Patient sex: F
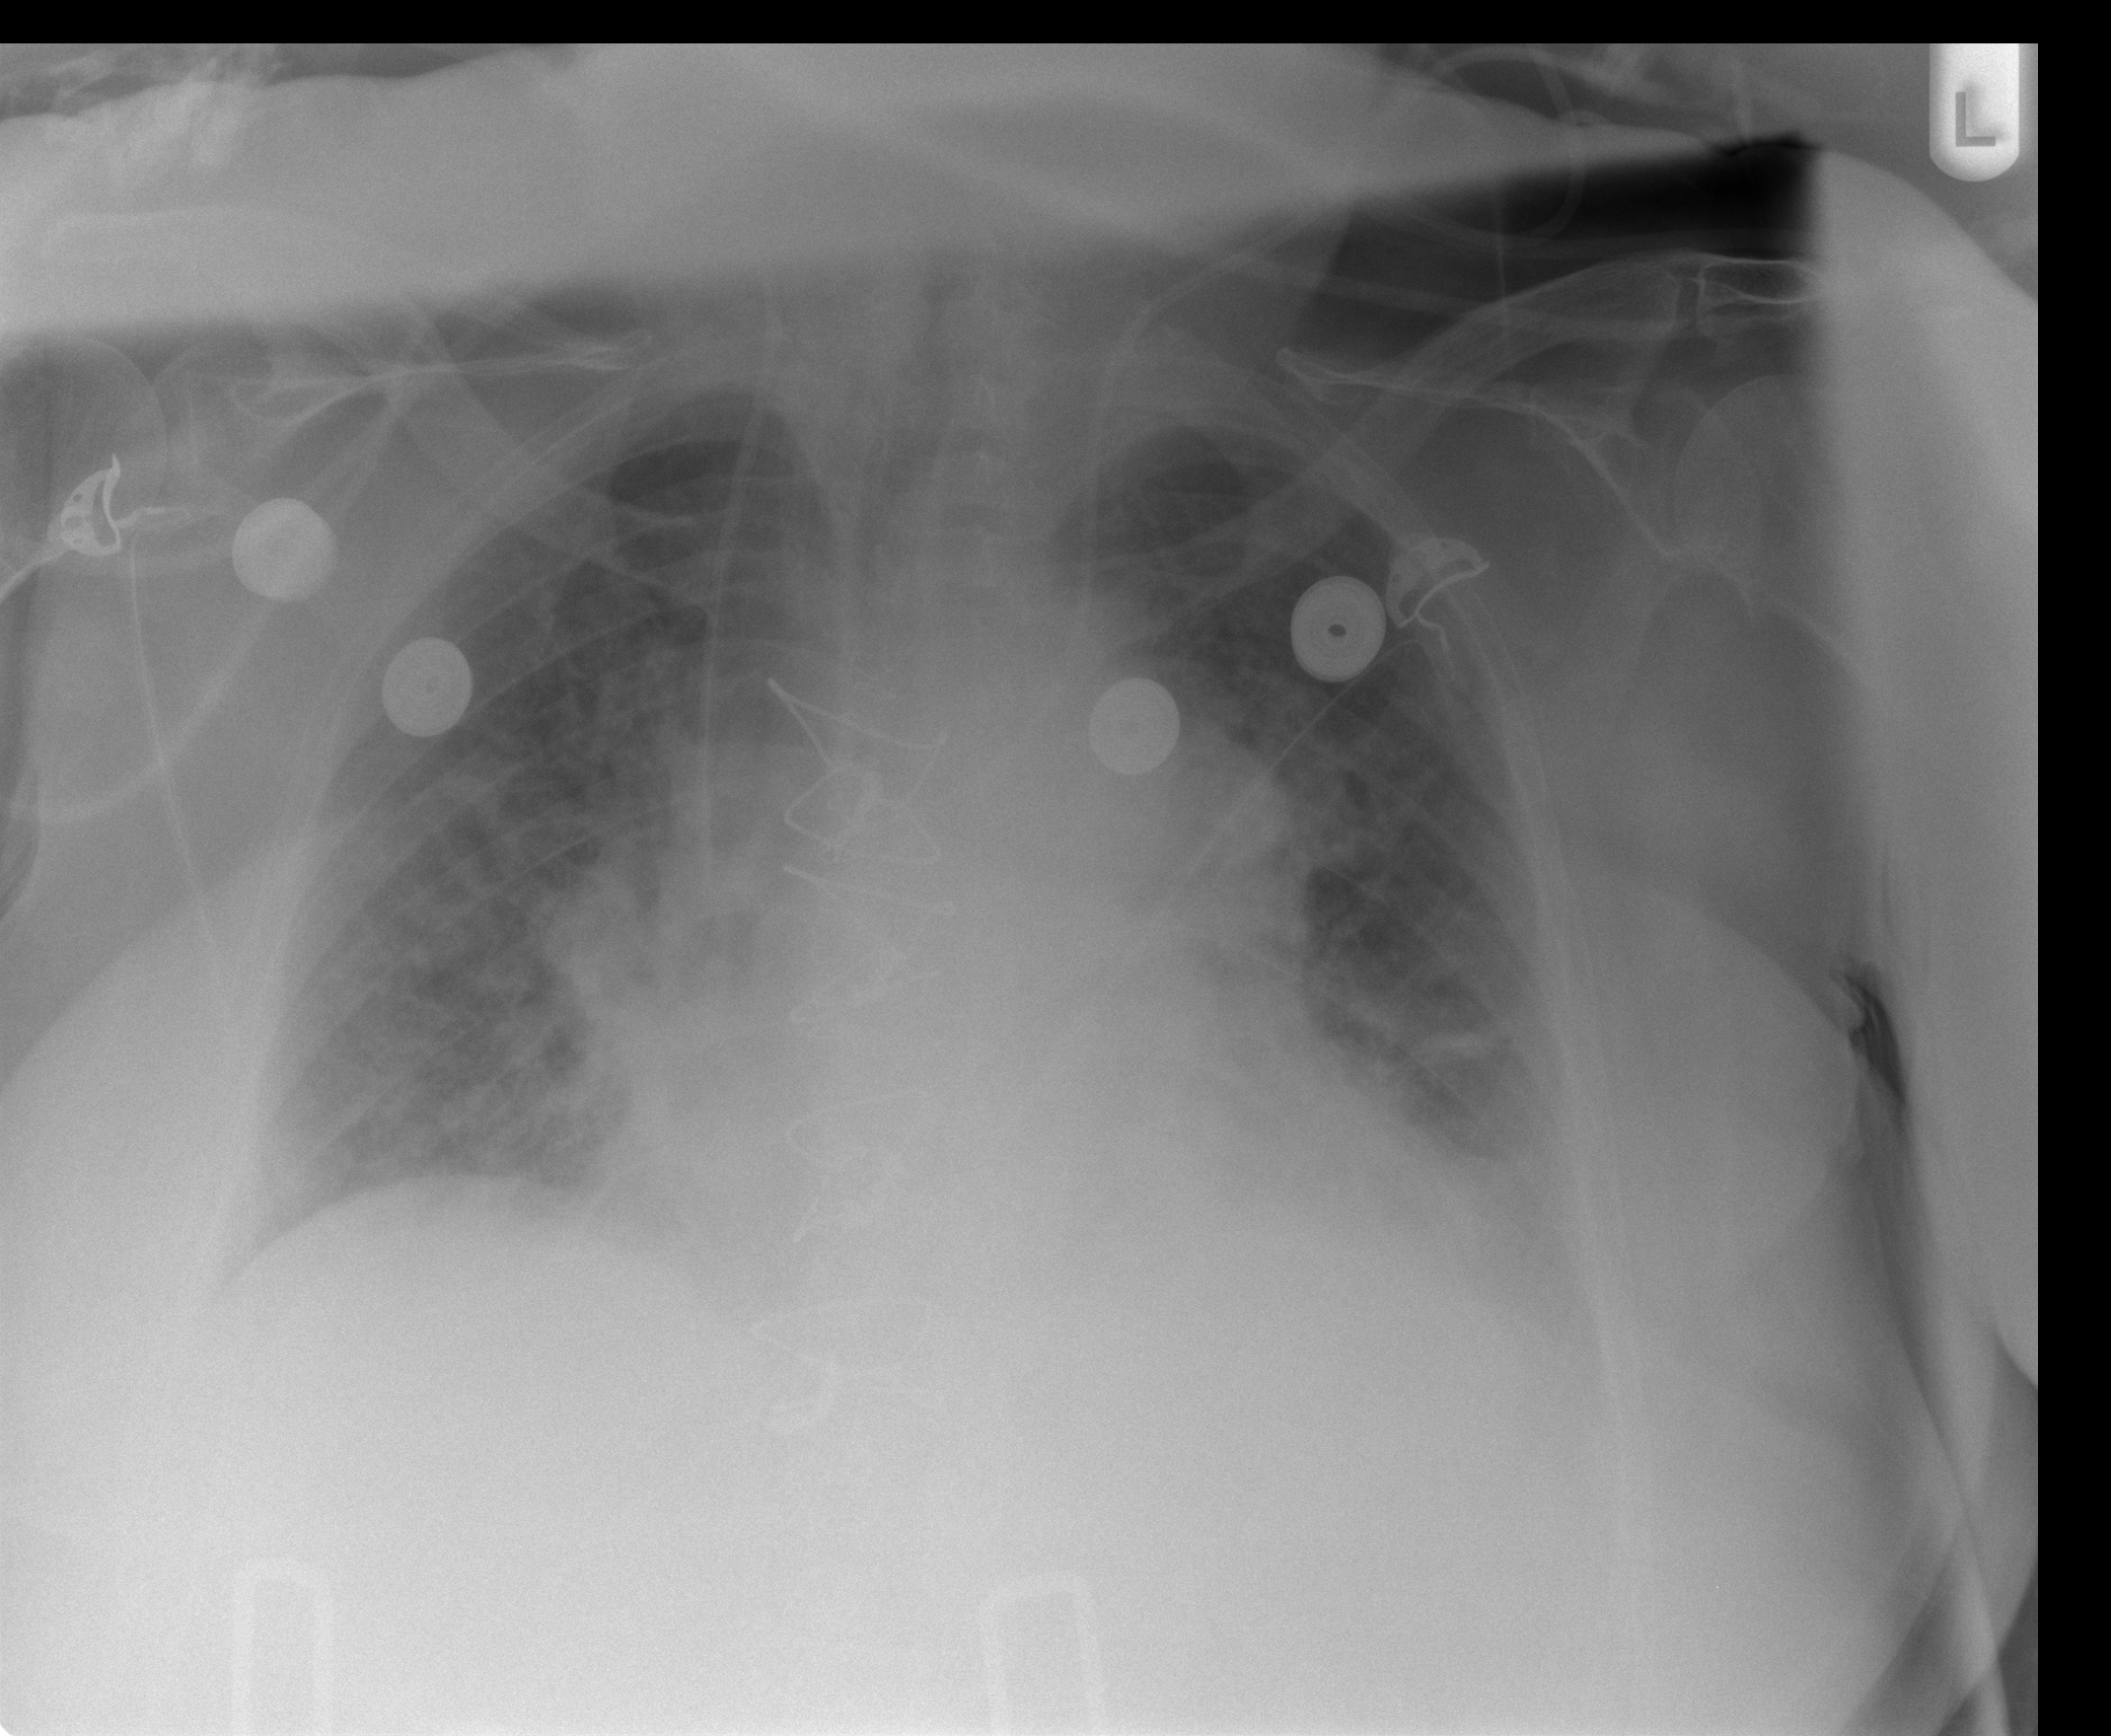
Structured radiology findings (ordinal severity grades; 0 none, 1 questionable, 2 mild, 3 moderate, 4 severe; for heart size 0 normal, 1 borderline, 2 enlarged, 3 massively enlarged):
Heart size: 2
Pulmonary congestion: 3
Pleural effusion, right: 1
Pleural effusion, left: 2
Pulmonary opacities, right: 2
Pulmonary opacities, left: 2
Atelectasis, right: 2
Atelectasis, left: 2